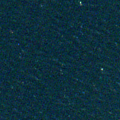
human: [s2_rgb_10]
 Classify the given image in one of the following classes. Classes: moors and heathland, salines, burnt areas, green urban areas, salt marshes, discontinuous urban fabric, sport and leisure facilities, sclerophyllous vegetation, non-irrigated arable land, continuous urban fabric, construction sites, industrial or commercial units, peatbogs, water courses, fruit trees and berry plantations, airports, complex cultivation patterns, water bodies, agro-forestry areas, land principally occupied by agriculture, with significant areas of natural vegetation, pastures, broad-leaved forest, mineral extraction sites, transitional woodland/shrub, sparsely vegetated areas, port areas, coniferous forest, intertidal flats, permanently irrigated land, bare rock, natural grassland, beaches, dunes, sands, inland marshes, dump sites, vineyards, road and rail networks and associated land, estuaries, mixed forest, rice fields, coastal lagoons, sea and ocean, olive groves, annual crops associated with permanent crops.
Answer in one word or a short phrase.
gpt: sea and ocean